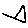
Label: triangle